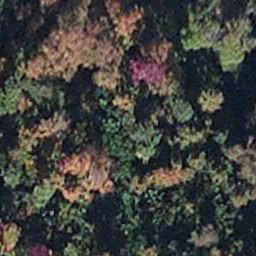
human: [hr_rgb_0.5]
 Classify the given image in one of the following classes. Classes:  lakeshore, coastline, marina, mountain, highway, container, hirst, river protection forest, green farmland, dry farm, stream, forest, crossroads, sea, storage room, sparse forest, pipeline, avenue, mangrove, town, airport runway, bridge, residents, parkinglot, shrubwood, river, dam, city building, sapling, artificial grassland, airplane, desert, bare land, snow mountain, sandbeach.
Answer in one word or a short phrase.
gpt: mangrove